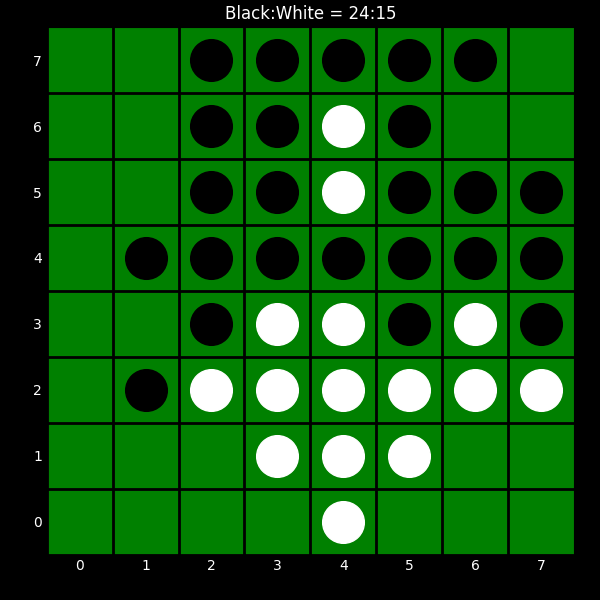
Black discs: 24
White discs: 15